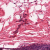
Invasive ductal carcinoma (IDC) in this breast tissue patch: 0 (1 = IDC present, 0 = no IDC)